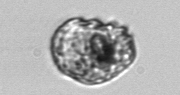
Label: Proterythropsis